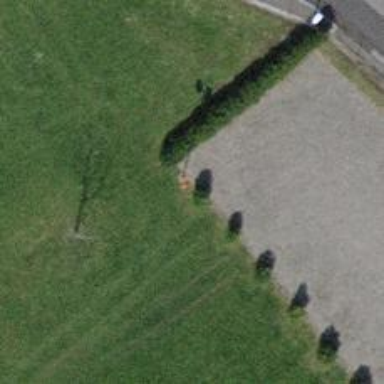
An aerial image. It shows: Shrub in its natural environment.